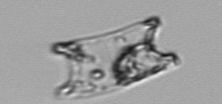
Label: Eucampia